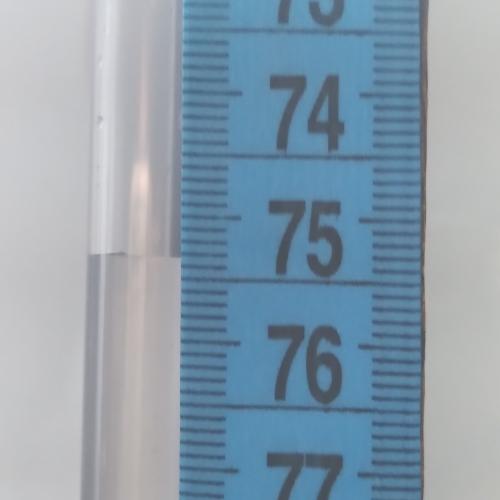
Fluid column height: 75.3 cm